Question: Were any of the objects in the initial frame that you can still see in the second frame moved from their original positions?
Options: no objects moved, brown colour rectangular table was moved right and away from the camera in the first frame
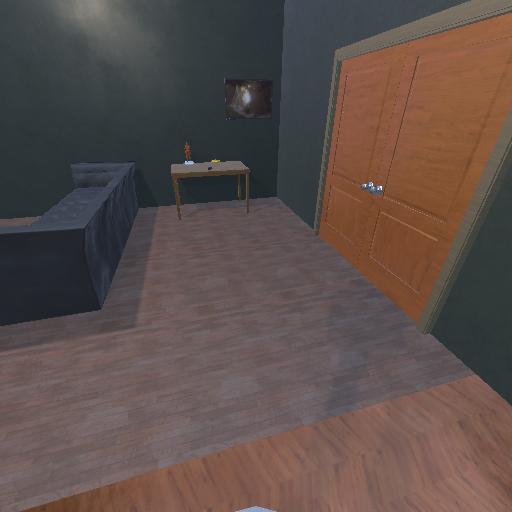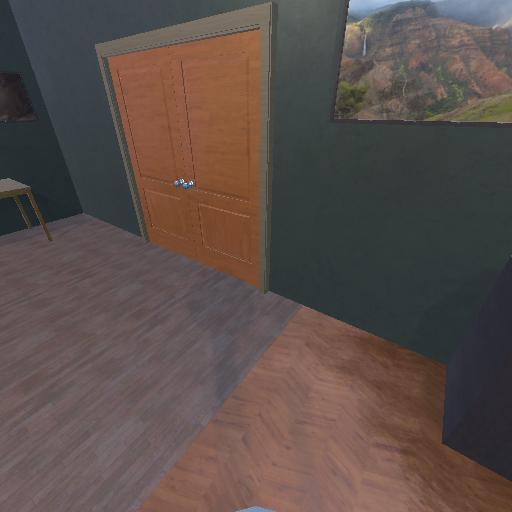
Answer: no objects moved